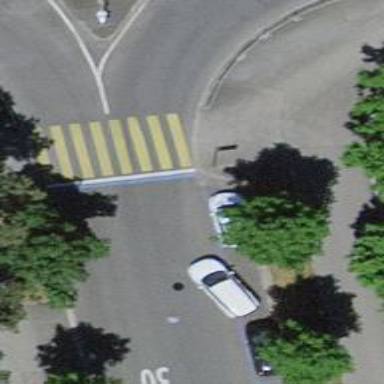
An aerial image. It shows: Kerb serving as barrier.